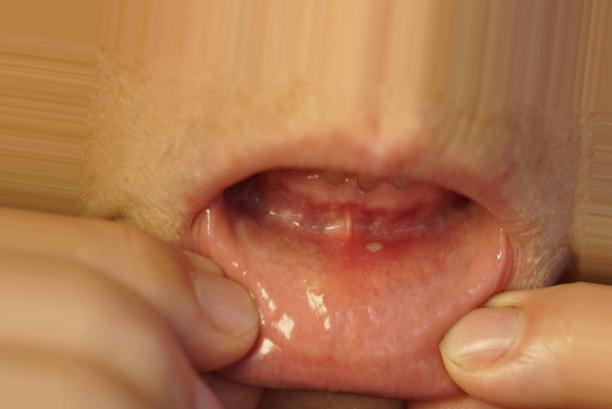
Condition: Mouth Ulcer